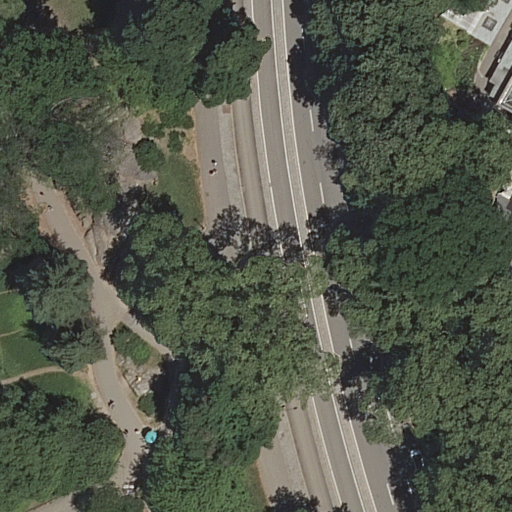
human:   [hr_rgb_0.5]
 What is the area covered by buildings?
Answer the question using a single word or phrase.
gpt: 2069m2

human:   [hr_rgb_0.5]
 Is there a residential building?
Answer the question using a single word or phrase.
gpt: no

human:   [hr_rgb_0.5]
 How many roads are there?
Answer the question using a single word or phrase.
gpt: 12

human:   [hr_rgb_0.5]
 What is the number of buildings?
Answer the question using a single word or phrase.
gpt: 1

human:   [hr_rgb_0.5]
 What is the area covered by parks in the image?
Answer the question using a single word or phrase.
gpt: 10625m2

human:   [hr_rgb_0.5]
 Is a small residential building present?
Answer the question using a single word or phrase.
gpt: no

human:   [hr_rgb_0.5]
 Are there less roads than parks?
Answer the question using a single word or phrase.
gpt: no

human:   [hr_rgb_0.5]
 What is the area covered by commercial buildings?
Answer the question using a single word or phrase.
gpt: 0m2

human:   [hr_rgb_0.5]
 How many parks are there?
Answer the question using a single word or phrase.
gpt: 1

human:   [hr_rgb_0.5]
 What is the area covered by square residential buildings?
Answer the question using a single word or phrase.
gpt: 0m2

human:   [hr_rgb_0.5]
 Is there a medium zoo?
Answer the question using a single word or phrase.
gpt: no

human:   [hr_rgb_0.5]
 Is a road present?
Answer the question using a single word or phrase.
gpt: yes

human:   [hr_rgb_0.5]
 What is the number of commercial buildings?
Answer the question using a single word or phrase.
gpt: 0

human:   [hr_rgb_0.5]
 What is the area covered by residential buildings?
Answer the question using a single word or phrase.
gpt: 0m2

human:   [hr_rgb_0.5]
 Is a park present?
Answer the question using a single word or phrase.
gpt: yes

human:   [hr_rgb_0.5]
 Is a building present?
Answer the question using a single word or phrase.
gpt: yes

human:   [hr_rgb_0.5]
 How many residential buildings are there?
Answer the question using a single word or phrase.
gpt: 0

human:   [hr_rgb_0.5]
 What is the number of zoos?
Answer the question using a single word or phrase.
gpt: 1

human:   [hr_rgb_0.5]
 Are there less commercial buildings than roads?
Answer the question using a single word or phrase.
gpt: yes

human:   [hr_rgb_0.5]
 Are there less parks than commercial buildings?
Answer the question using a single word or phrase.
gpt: no

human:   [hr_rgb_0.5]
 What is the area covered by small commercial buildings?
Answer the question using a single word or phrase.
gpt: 0m2

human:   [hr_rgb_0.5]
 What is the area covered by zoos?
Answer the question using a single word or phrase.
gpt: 10159m2

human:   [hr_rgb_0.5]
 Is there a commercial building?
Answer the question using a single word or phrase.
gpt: no

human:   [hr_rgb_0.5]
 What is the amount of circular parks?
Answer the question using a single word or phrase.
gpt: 0

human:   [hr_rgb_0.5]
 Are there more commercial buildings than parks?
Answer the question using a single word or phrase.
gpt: no

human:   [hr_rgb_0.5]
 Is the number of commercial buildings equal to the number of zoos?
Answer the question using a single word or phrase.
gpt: no

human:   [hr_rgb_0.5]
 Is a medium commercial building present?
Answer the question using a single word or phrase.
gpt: no

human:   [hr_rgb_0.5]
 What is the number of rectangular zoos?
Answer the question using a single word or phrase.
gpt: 1

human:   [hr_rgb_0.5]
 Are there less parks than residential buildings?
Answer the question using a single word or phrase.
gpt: no

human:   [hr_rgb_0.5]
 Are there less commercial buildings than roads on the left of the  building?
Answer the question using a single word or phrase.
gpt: yes

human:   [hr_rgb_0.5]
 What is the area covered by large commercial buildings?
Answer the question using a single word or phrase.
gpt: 0m2

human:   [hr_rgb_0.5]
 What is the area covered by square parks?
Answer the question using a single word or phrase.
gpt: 0m2

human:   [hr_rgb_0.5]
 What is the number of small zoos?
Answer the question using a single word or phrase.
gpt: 0

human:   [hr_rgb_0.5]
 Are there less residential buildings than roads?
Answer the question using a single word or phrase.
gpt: yes

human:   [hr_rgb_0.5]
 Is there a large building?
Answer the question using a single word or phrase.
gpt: yes

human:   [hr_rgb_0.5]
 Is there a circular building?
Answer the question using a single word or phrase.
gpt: no

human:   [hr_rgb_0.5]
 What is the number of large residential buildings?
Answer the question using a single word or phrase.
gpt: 0

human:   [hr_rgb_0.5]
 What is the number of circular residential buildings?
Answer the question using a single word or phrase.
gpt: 0

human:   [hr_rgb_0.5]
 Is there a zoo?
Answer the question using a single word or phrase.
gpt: yes

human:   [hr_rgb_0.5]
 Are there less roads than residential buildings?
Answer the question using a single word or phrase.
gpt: no

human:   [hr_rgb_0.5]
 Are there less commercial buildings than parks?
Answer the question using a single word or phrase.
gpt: yes

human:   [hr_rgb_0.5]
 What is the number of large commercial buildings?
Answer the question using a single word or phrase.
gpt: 0

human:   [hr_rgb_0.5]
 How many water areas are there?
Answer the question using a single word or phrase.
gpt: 0

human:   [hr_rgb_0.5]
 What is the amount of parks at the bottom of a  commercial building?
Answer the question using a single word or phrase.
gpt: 0

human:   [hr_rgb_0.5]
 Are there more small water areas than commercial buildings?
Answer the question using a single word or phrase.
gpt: no

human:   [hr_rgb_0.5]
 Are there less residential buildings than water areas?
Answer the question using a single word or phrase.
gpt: no

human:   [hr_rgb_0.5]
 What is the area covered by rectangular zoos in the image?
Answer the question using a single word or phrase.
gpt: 10159m2

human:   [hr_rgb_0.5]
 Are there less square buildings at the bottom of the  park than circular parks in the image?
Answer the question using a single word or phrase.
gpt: no

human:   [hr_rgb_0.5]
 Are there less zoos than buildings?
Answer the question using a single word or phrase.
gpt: no

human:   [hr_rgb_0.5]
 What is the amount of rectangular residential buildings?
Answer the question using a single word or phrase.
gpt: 0

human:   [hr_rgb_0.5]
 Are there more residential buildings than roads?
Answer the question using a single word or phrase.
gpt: no

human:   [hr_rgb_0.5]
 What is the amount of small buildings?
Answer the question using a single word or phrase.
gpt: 0

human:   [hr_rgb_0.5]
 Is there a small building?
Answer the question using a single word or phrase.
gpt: no

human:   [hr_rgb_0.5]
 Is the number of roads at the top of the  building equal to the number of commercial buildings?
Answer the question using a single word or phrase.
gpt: yes

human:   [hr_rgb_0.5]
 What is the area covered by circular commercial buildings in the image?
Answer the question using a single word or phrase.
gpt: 0m2

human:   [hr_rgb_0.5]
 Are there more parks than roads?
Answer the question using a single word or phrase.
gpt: no

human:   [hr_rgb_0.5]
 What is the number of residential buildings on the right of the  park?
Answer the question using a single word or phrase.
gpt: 0

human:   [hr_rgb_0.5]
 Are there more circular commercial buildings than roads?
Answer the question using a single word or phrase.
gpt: no

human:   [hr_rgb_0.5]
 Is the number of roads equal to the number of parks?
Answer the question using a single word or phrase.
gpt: no

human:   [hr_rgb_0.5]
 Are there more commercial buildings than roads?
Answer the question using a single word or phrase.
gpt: no

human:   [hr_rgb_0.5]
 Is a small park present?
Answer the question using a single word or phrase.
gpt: no

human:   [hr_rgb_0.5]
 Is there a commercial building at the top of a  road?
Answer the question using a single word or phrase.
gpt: no

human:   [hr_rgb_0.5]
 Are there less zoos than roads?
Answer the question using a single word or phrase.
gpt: yes

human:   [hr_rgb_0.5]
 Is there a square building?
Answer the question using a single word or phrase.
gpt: no